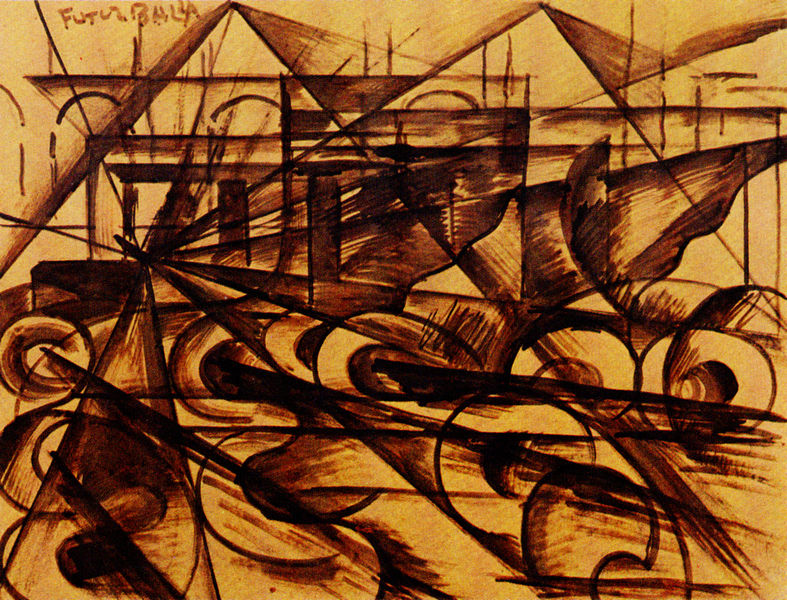
Titel: Auto in corsa
Künstler: Giacomo Balla
Institution: Privatsammlung
Schlagwörter: himmel, schatten, dreieck, gelb, kubismus, ocker, bewegung, braun, jahrhundertwende, licht, schwarz, zeichnung, haus, beige, architektur, häuser, kirche, spitzen, blatt, schräg, kreis, rund, räder, schnell, schwung, schrift, wellen, bogen, italien, abstrakt, flächen, modern, zug, dächer, formen, graphik, monochrom, linien, fabrik, sepia, auto, industrie, rad, runde, striche, sog, bögen, futurismus, arkade, futuristisch, linie, wirbel, form, dynamik, kreise, bleistift, entwurf, bauhaus, ecken, diagonal, geometrisch, eisenbahn, diagonalen, zeit, gelblich, zeichnun, pyramide, tempo, dreiecke, kanten, spiralen, rundung, geometrie, reifen, geschwindigkeit, schnelligkeit, kollonaden, winkel, perspektivisch, facetten, bägen, delaunay, balla, pyramiden, simultan, dynamismus, simultaneität, konstruktivistisch, blöde frau, schwarz linien, shedhalle, tempu